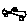
Label: car